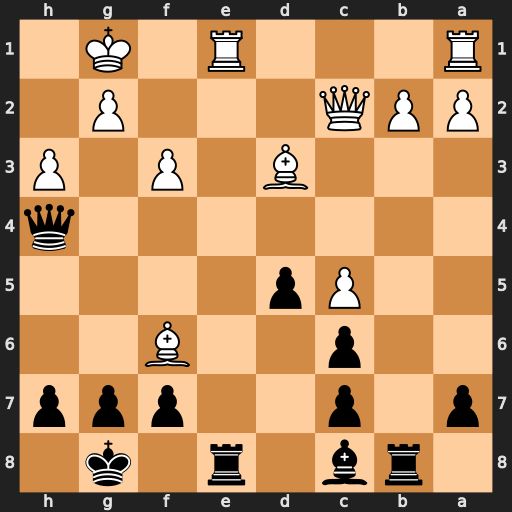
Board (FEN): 1rb1r1k1/p1p2ppp/2p2B2/2Pp4/7q/3B1P1P/PPQ3P1/R3R1K1
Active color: b
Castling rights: -
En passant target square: -
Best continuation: Rxe1+ Rxe1 Qxe1+